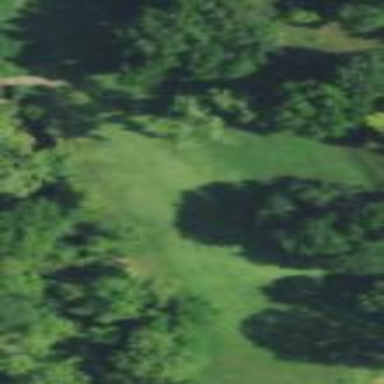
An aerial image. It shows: Golf fairway surrounded by grass.